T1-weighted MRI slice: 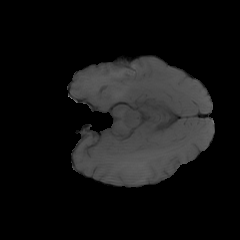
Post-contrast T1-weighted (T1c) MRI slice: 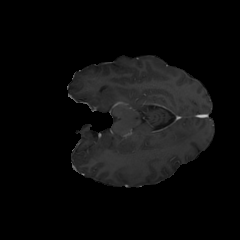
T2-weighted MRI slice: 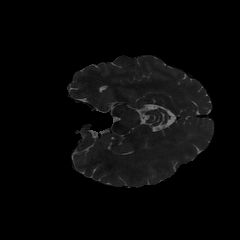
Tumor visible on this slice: no